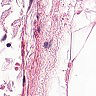
Metastatic tissue present: no